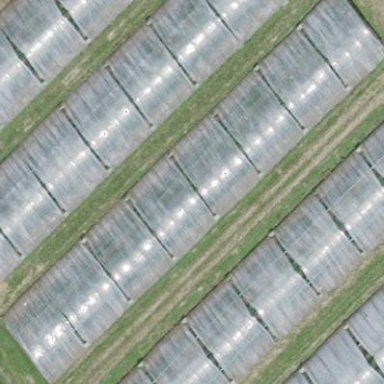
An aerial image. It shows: Greenhouse.